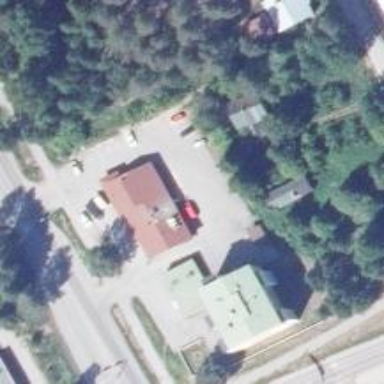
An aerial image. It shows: Convenience shop.